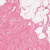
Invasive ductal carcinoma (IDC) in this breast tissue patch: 0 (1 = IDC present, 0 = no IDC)